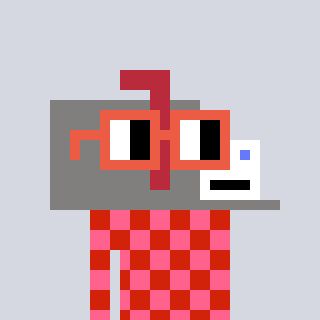
a pixel art character with square orange glasses, a mailbox-shaped head and a red-colored body on a cool background